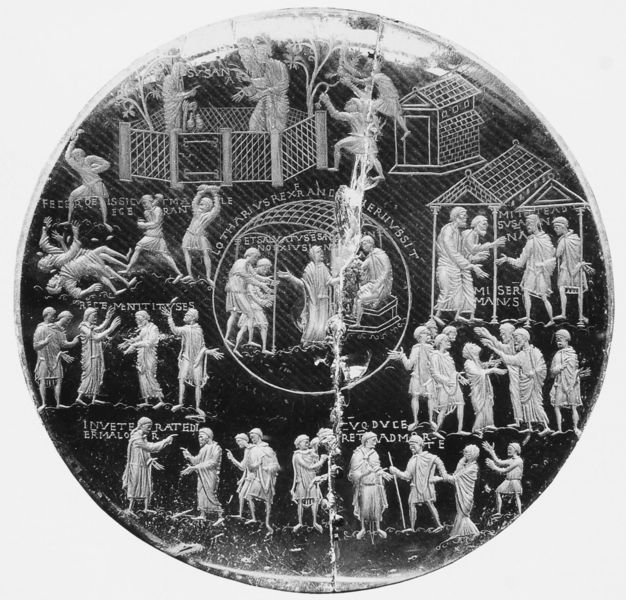
Titel: Lothar Kristall. Die Geschichte der Susanna
Institution: London,  British Museum
Schlagwörter: baum, dunkel, mann, umhang, finger, geste, männer, reden, unterhalten, gebäude, haus, bibel, silber, steine, diskutieren, gelehrte, gesten, figur, gewand, rund, stock, garten, relief, dorf, figuren, glanz, fotografie, antike, schnitzerei, römer, jesus, antik, griechen, griechisch, griechenland, spiele, bibliothek, hirten, schlagen, szenen, römisch, münze, latein, gladiatoren, gebrochen, apostel, gemme, bildung, dialog, gebildete, mittelalater, steine werfen